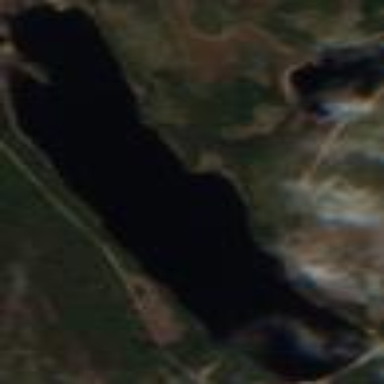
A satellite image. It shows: Serene lake.